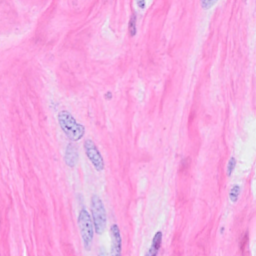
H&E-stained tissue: Breast